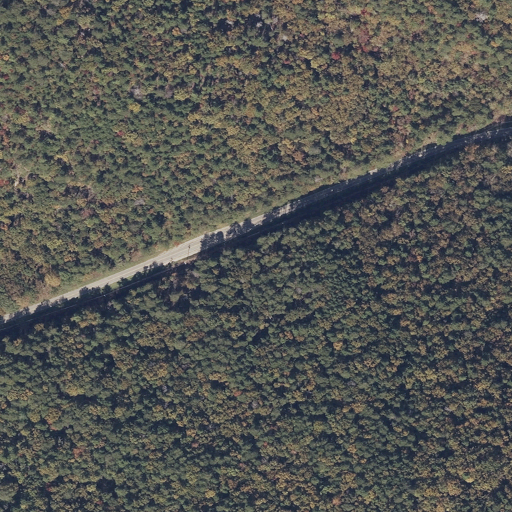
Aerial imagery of gap in Alabama named Maxwell Gap containing evergreen forest, deciduous forest, mixed forest, open development, and low intensity development